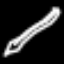
Label: pencil